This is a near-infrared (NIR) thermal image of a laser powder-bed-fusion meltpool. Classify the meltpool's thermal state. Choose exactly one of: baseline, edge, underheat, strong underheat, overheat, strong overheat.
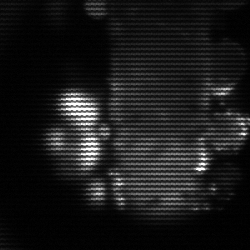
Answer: strong underheat